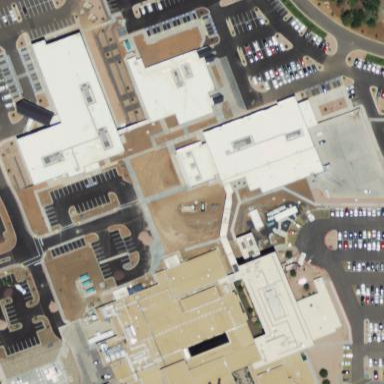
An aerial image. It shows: Healthcare facility identified as hospital.